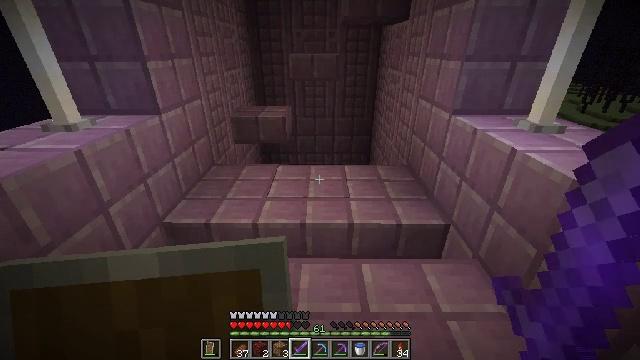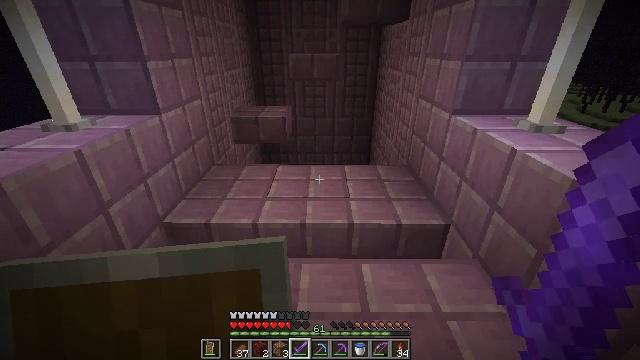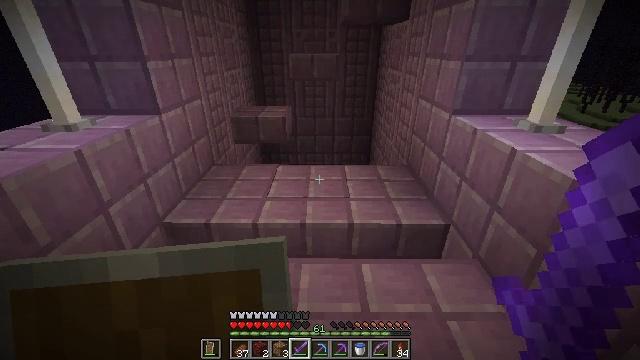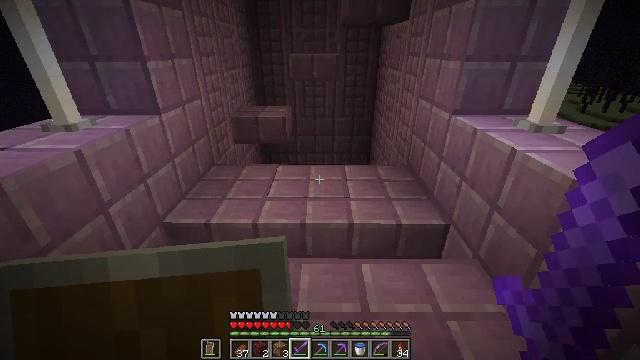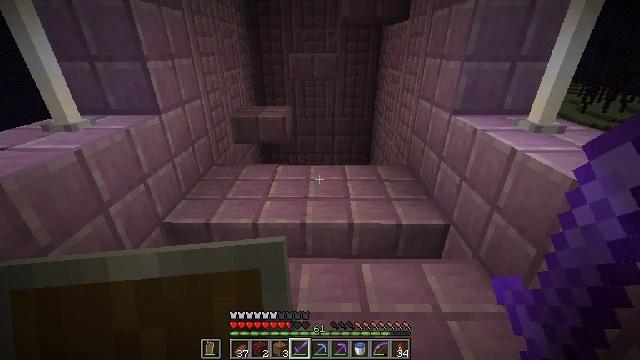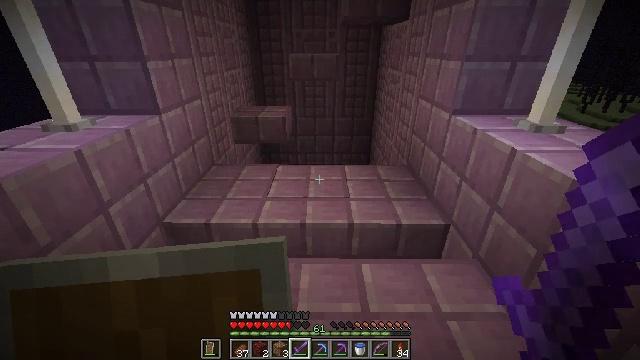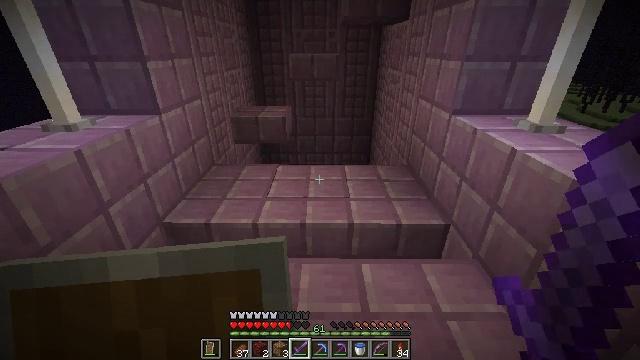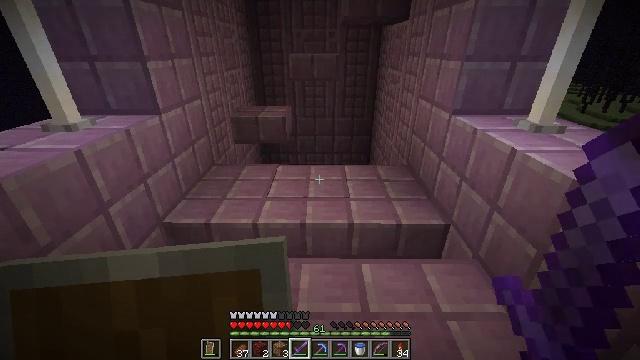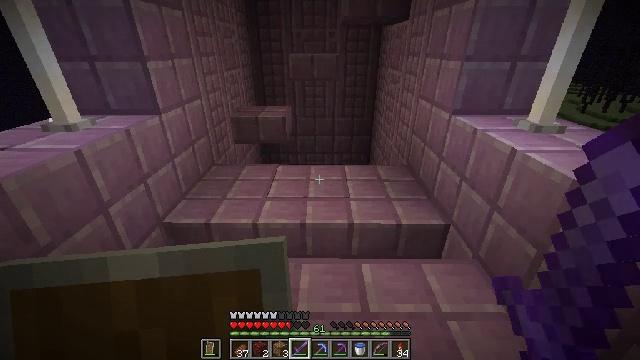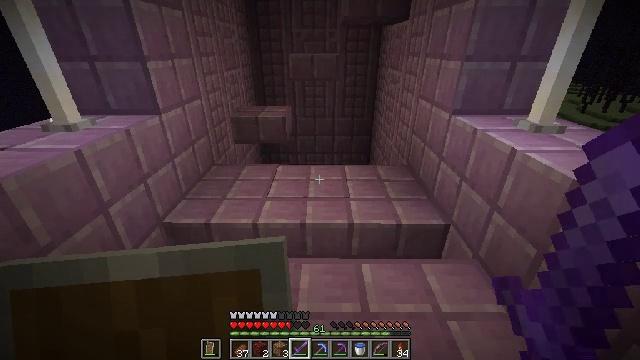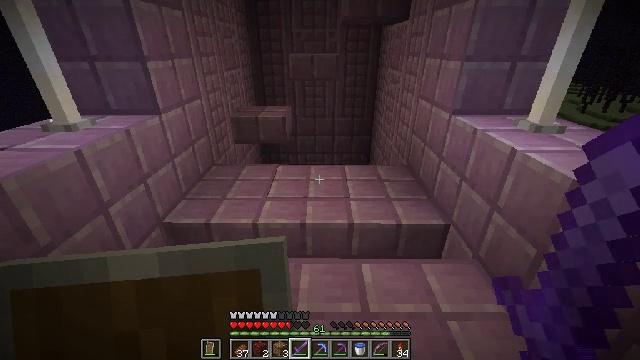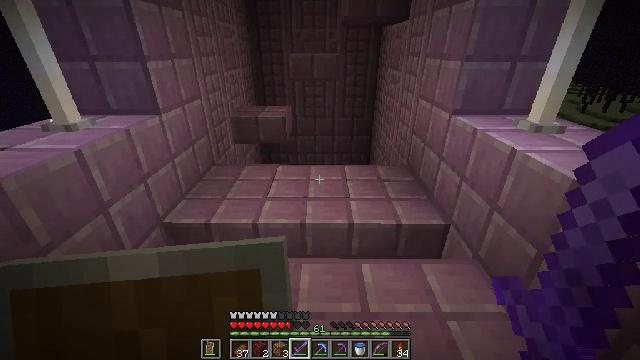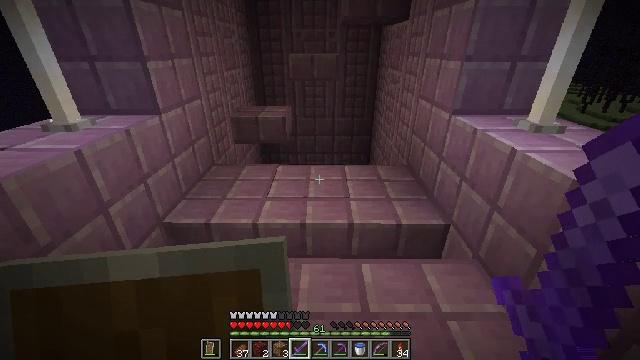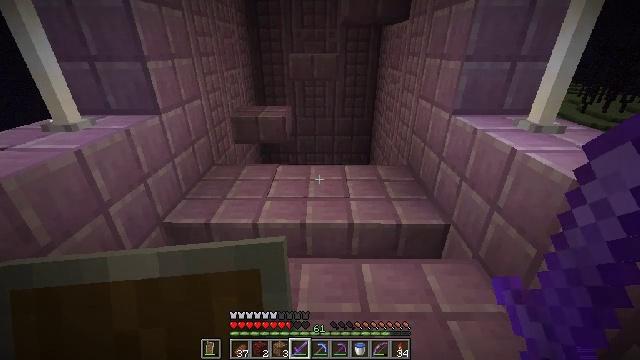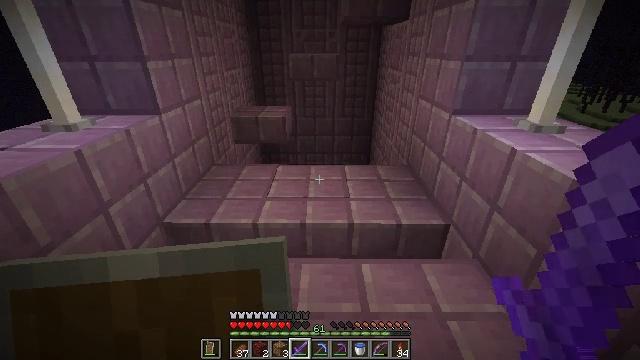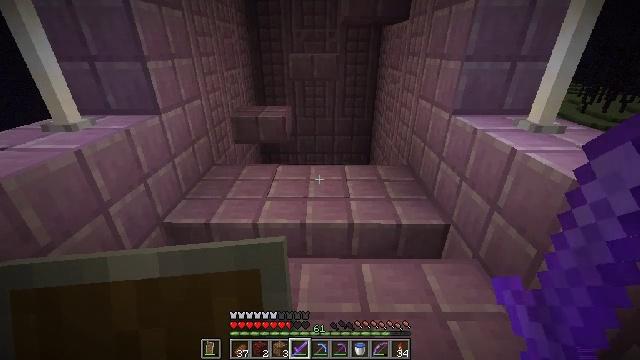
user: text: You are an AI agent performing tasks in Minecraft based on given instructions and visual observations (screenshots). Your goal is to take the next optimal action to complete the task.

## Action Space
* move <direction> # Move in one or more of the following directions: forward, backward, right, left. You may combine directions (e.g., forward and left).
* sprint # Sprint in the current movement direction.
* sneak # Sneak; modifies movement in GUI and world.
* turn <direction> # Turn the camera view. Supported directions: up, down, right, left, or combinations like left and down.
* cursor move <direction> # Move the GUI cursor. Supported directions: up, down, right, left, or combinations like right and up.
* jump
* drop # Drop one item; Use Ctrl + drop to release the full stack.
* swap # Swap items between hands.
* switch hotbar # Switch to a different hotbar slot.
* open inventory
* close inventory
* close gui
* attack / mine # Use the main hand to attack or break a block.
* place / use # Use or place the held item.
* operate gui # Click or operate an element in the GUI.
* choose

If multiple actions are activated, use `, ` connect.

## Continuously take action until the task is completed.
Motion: motion action
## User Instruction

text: Gather an end rod from the structure.
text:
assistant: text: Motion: no_op
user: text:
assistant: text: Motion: no_op
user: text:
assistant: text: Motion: no_op
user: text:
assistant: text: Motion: no_op
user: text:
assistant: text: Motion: no_op
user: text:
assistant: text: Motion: no_op
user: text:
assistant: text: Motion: no_op
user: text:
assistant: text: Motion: no_op
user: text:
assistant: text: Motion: no_op
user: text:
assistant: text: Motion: no_op
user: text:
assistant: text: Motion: no_op
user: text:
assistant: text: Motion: no_op
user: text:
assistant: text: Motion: no_op
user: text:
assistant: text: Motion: no_op
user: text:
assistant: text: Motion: no_op
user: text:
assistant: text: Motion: no_op
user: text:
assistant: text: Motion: no_op
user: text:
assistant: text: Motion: no_op
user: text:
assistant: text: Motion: no_op
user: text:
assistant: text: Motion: no_op
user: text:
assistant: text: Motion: no_op
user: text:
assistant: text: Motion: no_op
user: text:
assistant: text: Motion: no_op
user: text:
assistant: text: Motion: no_op
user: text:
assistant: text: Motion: no_op
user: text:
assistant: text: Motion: no_op
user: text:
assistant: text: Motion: no_op
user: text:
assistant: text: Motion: no_op
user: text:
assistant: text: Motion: no_op
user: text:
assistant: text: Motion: no_op